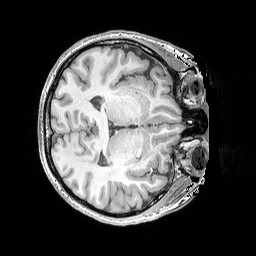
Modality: T1w
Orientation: axial
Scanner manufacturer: siemens
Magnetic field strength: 3 T
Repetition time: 2.53 s
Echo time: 0.00326 s